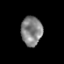
Tissue: prostate
Cell type: T cells
Senescence score: 0.3067
Nuclear area (px): 606
Mean DAPI intensity: 130.913